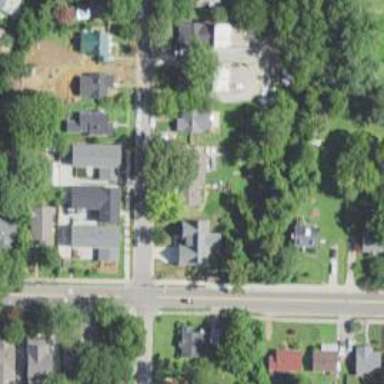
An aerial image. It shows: Residential area within neighborhood.